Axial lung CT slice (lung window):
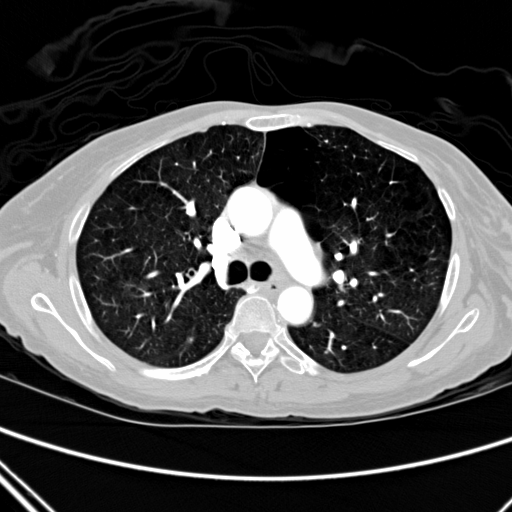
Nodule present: no